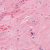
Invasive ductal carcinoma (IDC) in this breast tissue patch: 0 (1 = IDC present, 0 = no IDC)